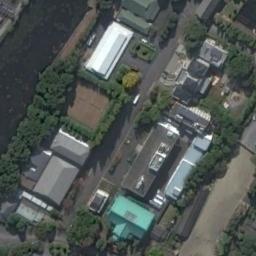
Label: palace